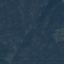
Land use / land cover: Forest